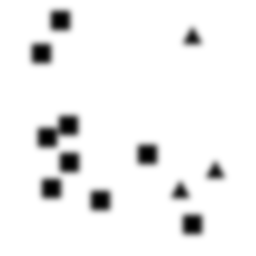
Squares: 9
Triangles: 3
Stars: 0
Total shapes: 12